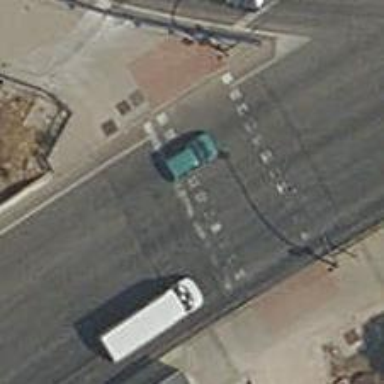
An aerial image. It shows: Road with traffic signals.